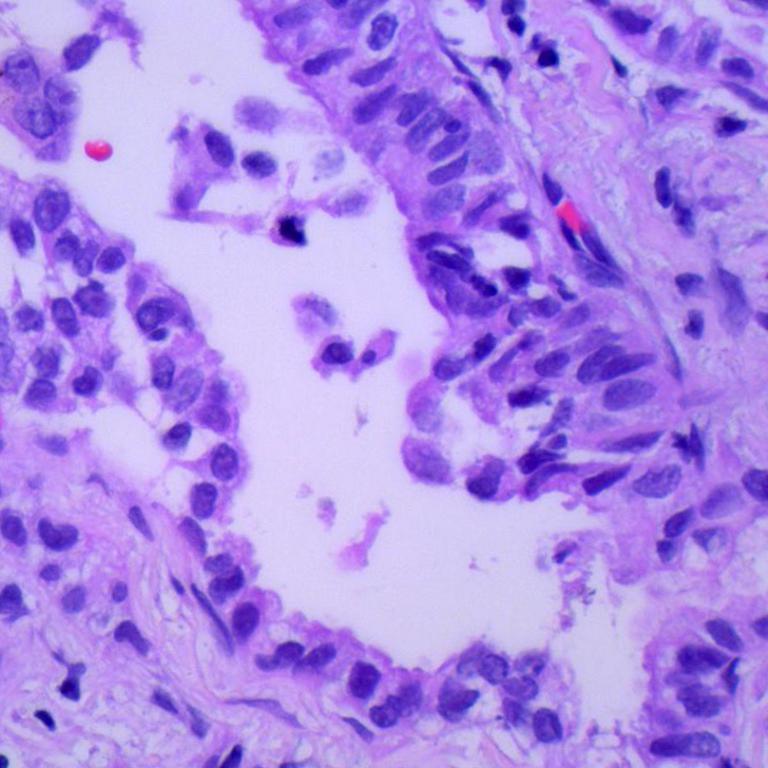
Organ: lung
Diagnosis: adenocarcinomas